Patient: sex M, age 44
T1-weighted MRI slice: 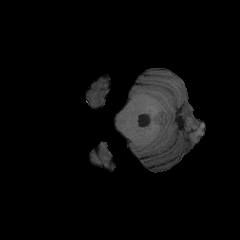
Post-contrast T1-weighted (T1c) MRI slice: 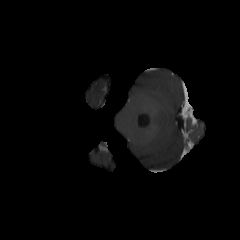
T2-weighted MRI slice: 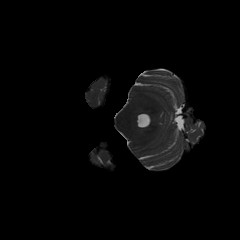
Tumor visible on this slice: no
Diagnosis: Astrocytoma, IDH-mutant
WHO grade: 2